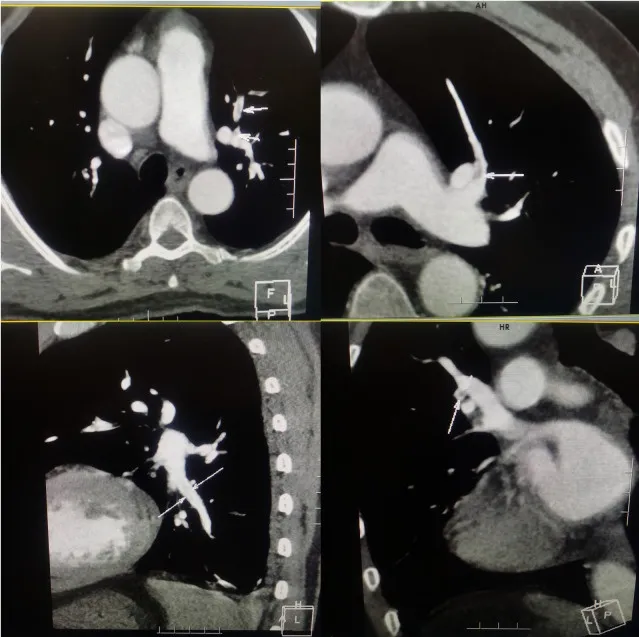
Computered tomography angiography of chest showing embolization in the left upper branches and bilateral lower pulmonary arteries.
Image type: radiology (ct)